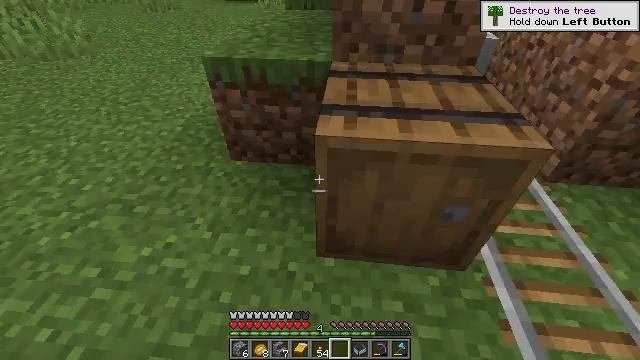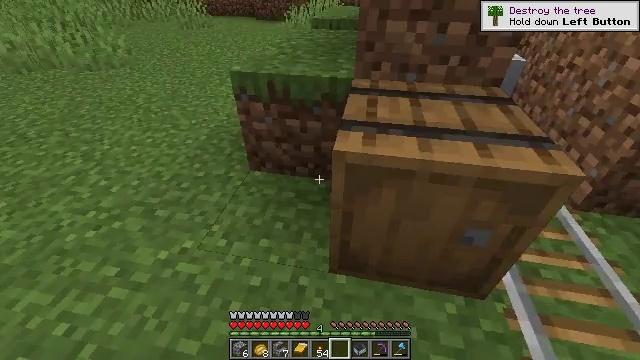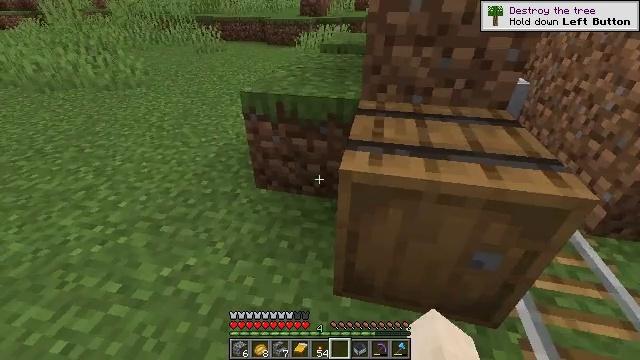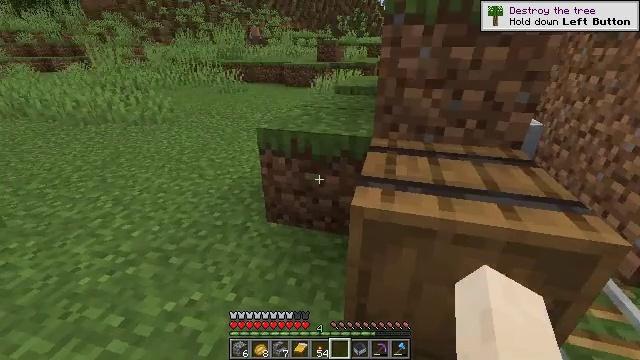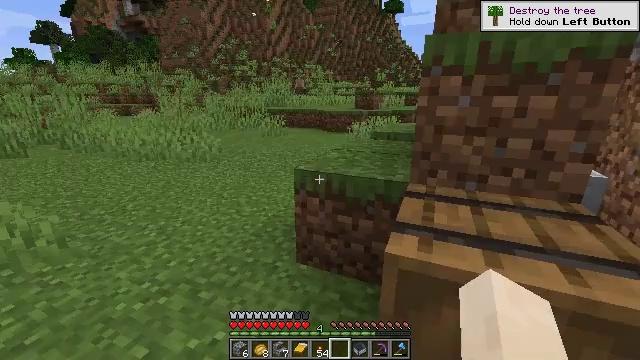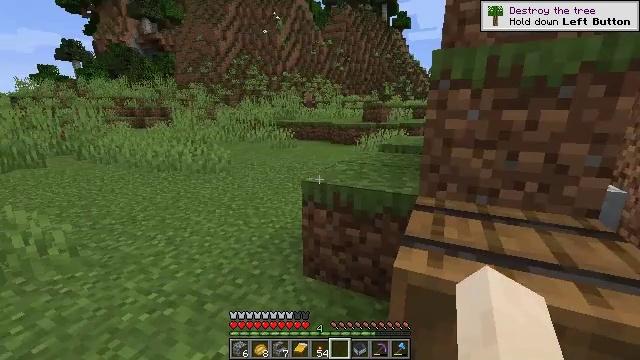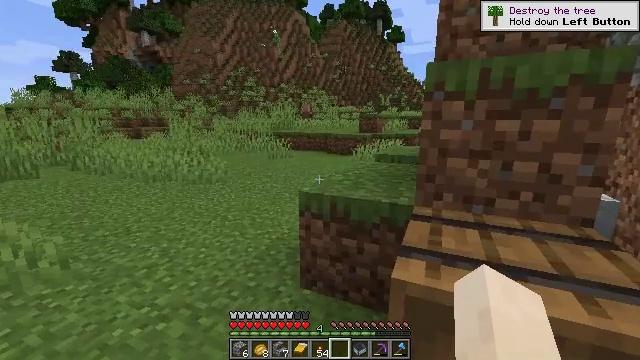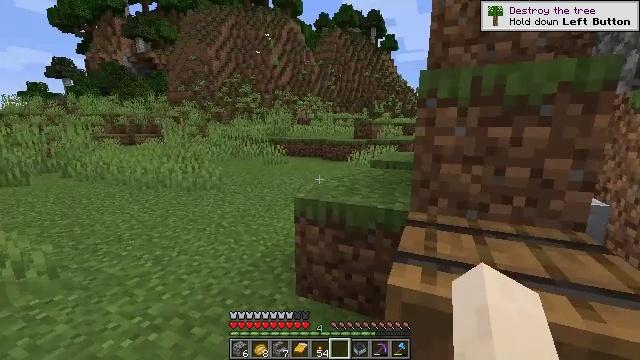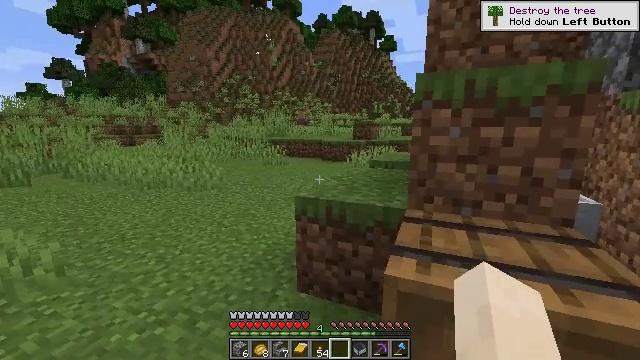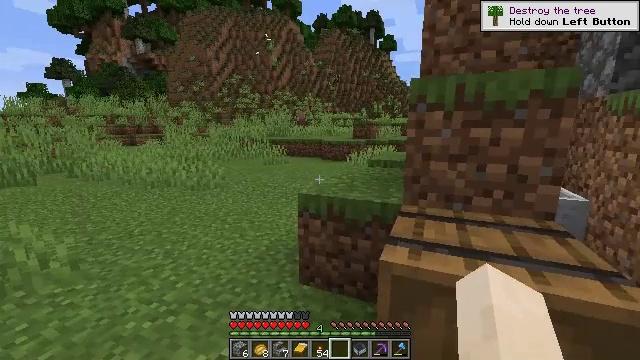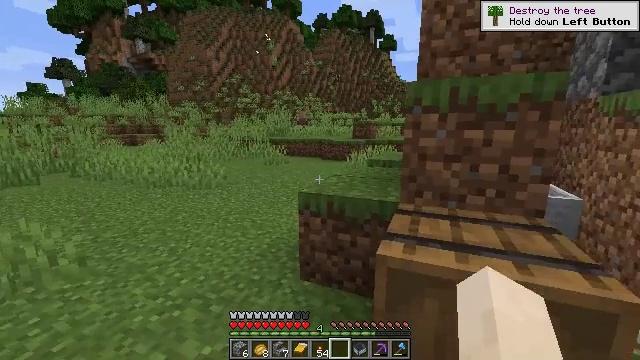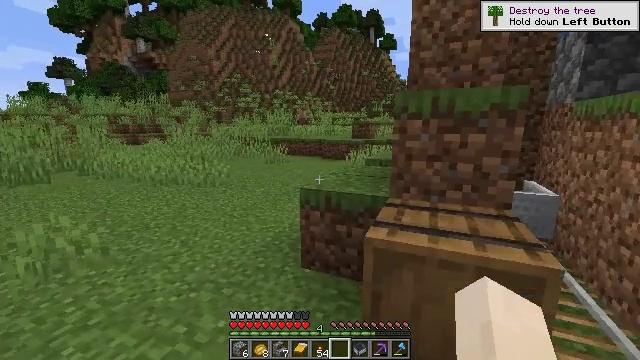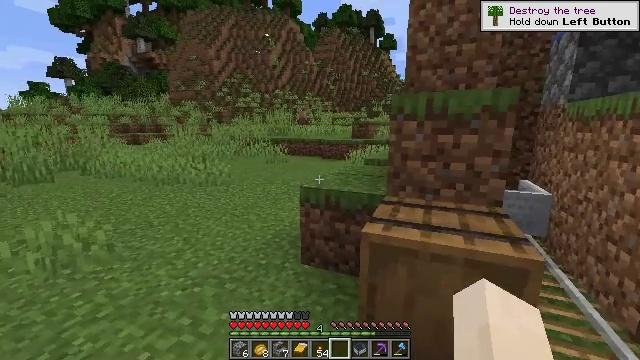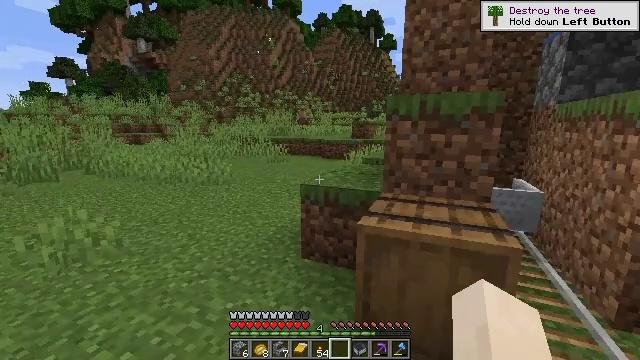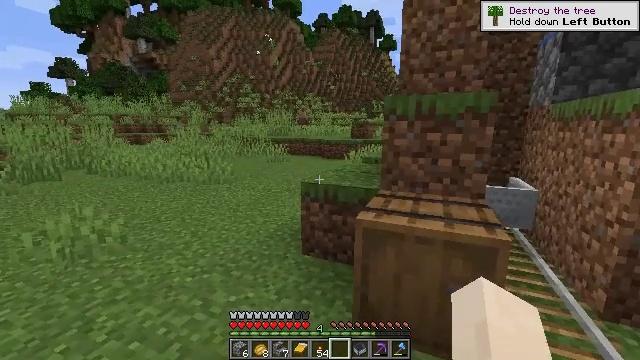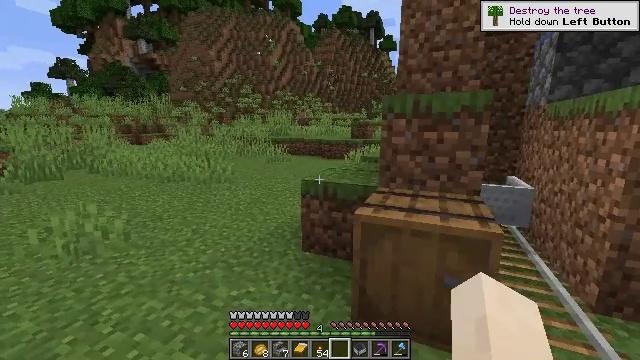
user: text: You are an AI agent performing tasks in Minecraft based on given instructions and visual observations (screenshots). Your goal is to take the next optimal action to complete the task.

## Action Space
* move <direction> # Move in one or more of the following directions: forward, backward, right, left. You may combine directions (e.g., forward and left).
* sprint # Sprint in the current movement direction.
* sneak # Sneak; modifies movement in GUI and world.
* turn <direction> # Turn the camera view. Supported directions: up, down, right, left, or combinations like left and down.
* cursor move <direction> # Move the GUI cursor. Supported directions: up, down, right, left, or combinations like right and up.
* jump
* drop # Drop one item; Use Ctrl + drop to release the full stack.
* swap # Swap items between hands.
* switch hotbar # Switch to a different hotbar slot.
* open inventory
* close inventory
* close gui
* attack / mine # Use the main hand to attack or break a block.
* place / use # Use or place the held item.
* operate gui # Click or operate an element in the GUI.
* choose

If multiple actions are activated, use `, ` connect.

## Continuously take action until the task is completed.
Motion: motion action
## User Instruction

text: Gather the rail for future use.
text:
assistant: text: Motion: turn left and up
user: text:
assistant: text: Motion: turn left and up
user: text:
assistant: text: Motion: turn left and up
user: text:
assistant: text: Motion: turn left and up
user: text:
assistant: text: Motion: turn left and up
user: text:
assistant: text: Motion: turn up
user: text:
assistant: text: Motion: turn right and up
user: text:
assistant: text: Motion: move back
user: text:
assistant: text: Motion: move back
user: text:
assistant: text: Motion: move back
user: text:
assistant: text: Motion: move back
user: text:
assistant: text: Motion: move back
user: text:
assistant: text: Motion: no_op
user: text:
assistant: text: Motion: no_op
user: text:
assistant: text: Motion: no_op
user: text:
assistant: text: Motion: no_op
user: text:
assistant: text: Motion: no_op
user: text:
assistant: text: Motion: no_op
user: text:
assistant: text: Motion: no_op
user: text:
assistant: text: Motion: no_op
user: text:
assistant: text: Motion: no_op
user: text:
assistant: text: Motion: no_op
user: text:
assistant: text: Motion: no_op
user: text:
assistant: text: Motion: no_op
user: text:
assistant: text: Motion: no_op
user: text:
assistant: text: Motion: no_op
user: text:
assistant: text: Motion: no_op
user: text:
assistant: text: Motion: no_op
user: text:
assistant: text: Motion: no_op
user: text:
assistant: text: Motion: no_op